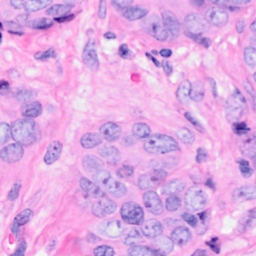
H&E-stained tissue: Breast